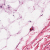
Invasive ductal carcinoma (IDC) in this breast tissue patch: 0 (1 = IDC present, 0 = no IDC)